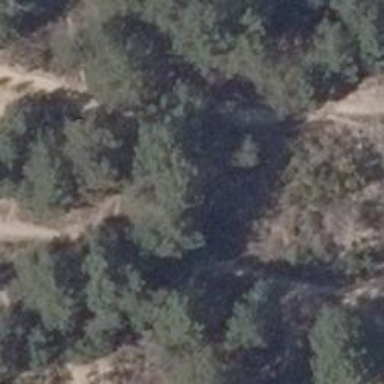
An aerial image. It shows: Sandy path.